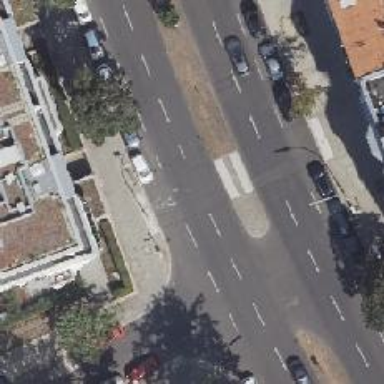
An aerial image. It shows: Crossing with traffic signals.